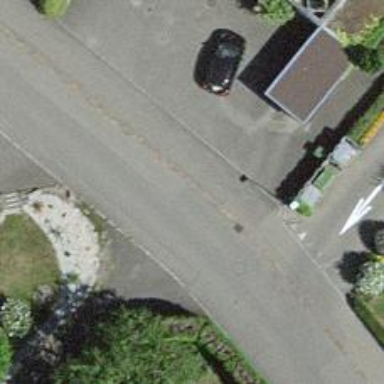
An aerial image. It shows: Residential road with asphalt surface and sidewalk on the left.